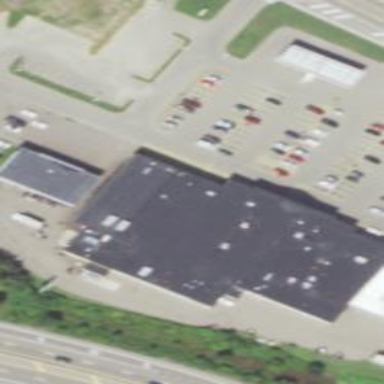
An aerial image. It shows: Supermarket.